Interaction volume radius: 5 \u00c5
Interaction volume height: 25 \u00c5
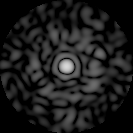
Disorder parameter: 0.858